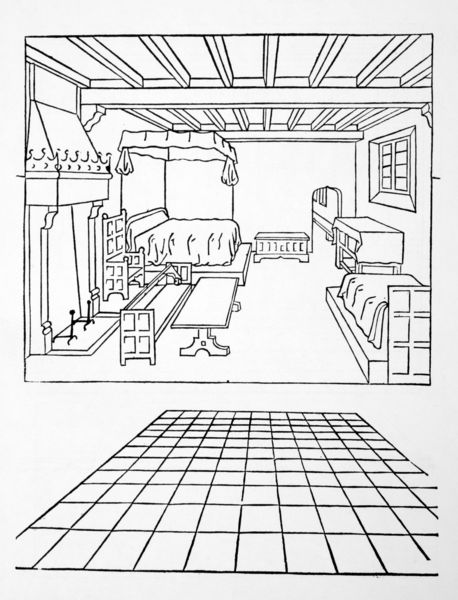
Titel: Illustration aus: "De Artificiali Perspectiva"
Künstler: Viator
Standort: New York
Institution: Pierpont Morgan Library
Schlagwörter: himmel, weiß, fenster, holz, kariert, raum, schwarz, skizze, stuhl, tisch, tür, zeichnung, zimmer, schloss, karo, schachbrett, wand, rahmen, bild, innenraum, möbel, vorhang, felder, boden, interieur, reich, sessel, stoff, decke, renaissance, kamin, ofen, kommode, schrank, wohnzimmer, schlafen, bogen, perspektive, grafik, graphik, linien, bank, rand, kuppel, chair, hall, kissen, pillow, thron, throne, white, window, bench, black, chairs, interior, old, room, seat, table, wall, bed, bedroom, bett, bettdecke, blanket, cupboard, picture, rug, schlafzimmer, sheet, sheets, balken, durchgang, floor, perspective, screen, stufe, tiefe, kammer, umriss, truhe, zentralperspektive, druck, schwarz-weiss, fliesen, bleistift, flur, holzdecke, entwurf, bänke, kasten, senkrecht, quadrate, komode, gesims, wood, zeichnen, fluchtpunkt, mittelalter, schlafgemach, konstruktion, building, house, roof, baldachin, entrance, view, dürer, drawing, einrichtung, black and white, frame, castle, cubist, graphic, line, sketch, desk, pen, raster, shelf, himmelbett, door, abstract, fesnter, riss, trunk, goldener schnitt, fireplace, design, plan, perspektivisch, ink, draft, square, venster, walls, druchgang, anleitung, fluchten, ceiling, studio, study, box, geometric, pencil, medieval, squares, gitternetz, lines, shapes, cloth, home, fire, chest, drawers, illusionism, linear, minimal, simple, space, waagrecht, chimney, bildfelder, residence, schlafraum, analyse, grid, doorway, page, mantel, geometry, canopy, beams, iron, recession, schematic, scheme, tiles, fireside, gittel, räumliche tiefe, zentralperpektive, sofa, image, depth, tile, tables, couch, dimension, furniture, benches, grate, platform, ruler, post, raffael, chamber, e, d, rooms, treasure, zeichen, 11, bank#, living room, drawung, desser, beds, michelangelo, case, rafters, foreshortening, layout, colorless, leading lines, beam, teaching, hearth, foreplace, lineart, strichbild, interio, crate, vantage point, fire irons, four poster, #, headboard, deckenbalken, coloring page, coloring, gemetric, celiting, andiron, bed curtain, kastendecke, crossbeam, dorm, paneled, andirons, coloring book, cubicle, ceiling beams